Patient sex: M
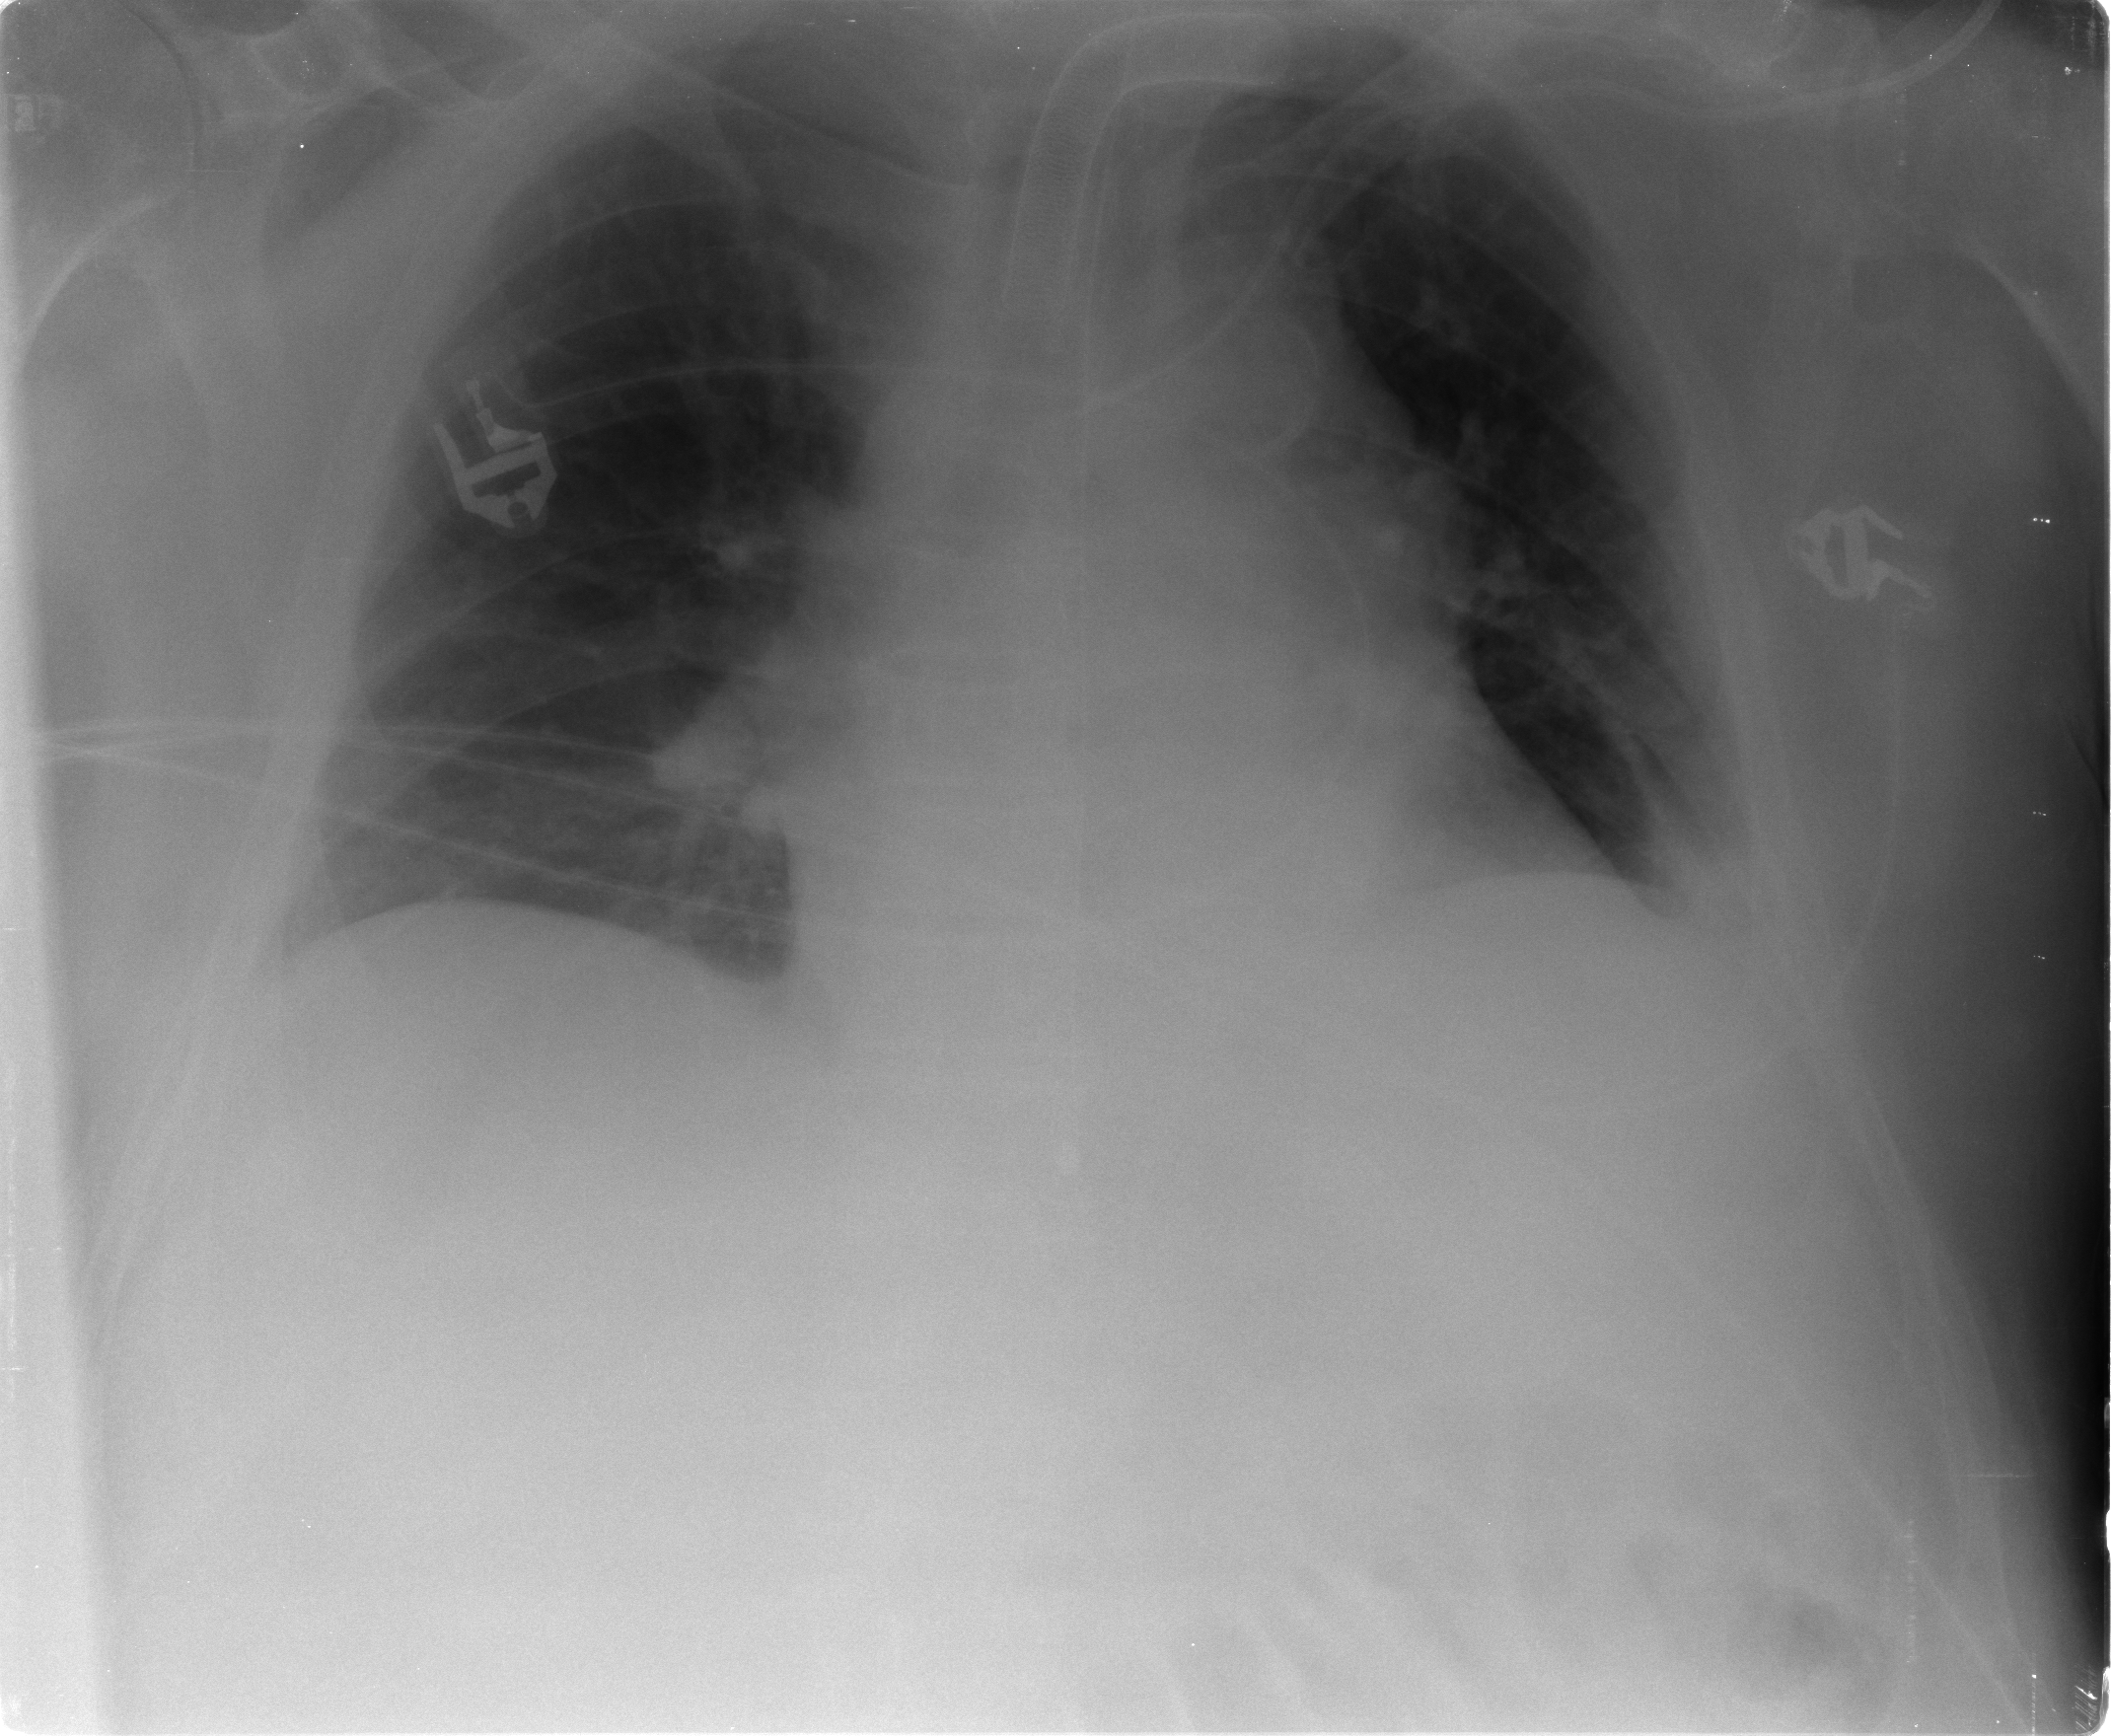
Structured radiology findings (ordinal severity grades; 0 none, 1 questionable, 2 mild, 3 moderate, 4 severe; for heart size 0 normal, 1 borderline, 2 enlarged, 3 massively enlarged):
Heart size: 2
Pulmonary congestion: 2
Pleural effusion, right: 1
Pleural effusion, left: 2
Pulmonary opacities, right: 0
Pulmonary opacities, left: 0
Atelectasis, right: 2
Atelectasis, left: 3